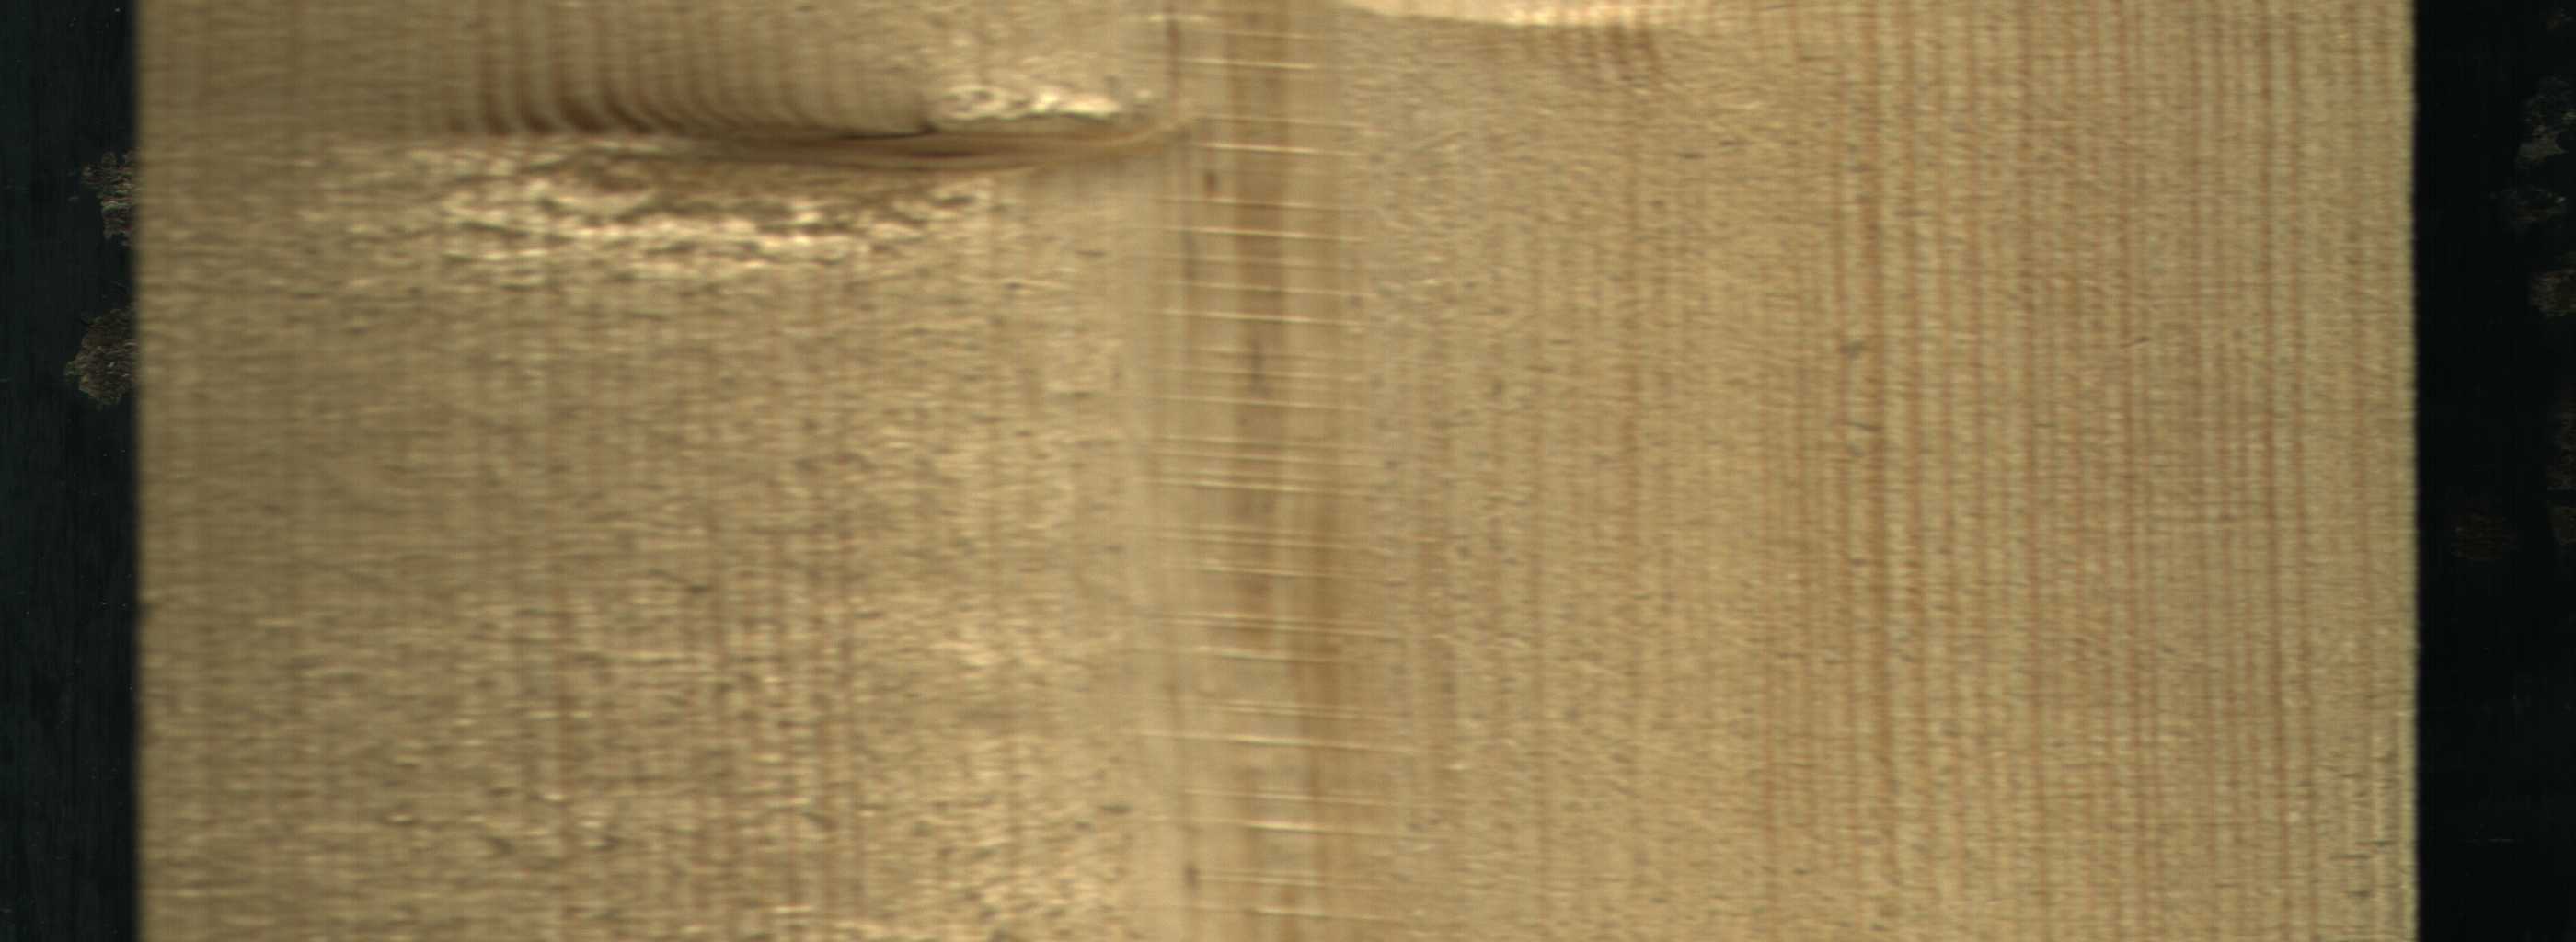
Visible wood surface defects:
Live_Knot